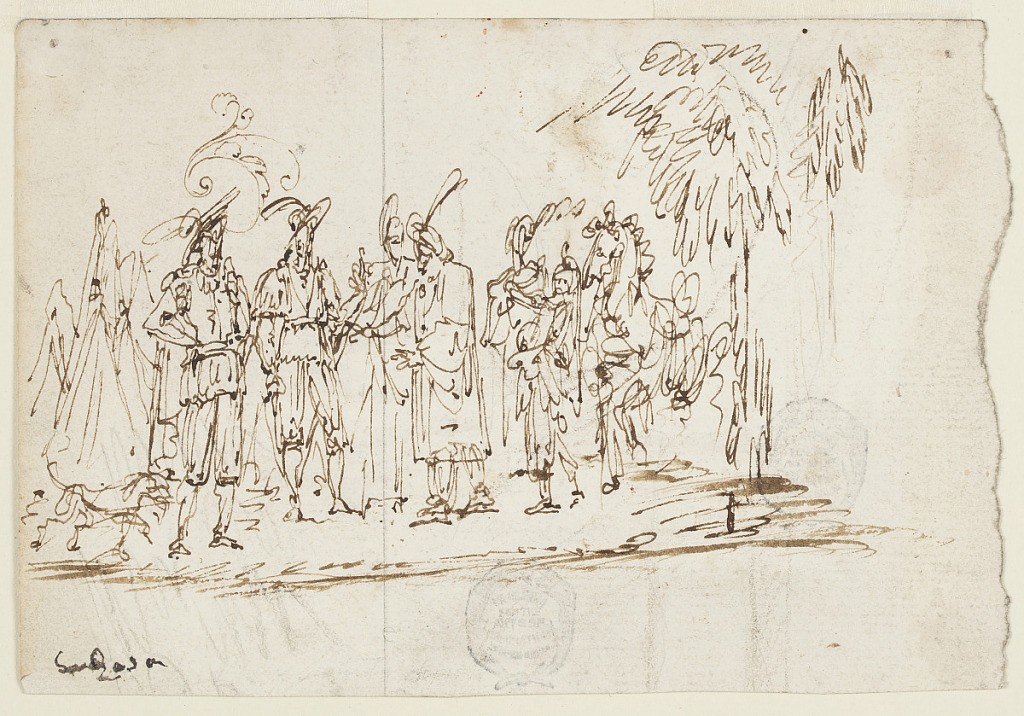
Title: Sketch: An Oriental Visit
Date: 1625–1650
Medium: Pen and ink on paper
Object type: Drawing
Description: Horizontal composition with a man in a turban followed by two women, and a servant carrying something, approaching two European warriors in their camp.